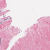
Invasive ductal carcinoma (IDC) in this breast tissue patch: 0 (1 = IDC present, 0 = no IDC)